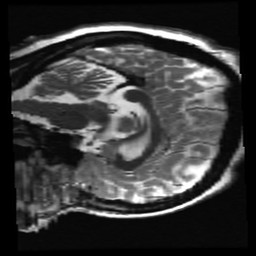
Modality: T2w
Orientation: sagittal
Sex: female
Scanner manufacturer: ge
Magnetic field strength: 3 T
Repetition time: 5 s
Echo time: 0.1012 s